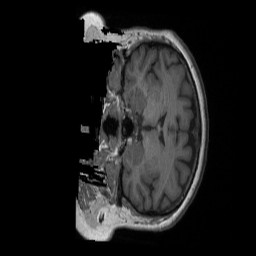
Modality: T1w
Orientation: coronal
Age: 57
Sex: female
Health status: ill
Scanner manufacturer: siemens
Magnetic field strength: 3 T
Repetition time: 1.9 s
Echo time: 0.00247 s